Question: I am using XAMPP in my computer.
I have added xampp/php in my path.
Now, when I run any PHP command, it opens another window for output every time.

When I run "php -v" it opens another window and closes immediately.
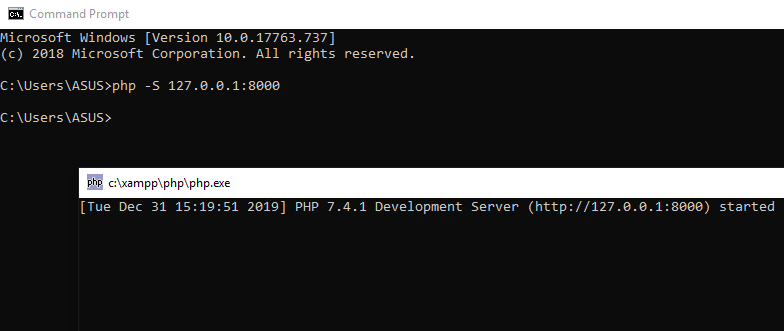
Answer: The first time I had this error, the problem was that my php folder only had read permissions, when I changed the permissions to: read and write php worked correctly.
The second time I had this error, it was because of two programs (virus) called: explorer.exe and svchost.exe. (the Windows defender does not detect them).
I fix the problem manually, if you also want to do it I detail the steps here:
Check if your problem is the same: Open the "Task Manager" and look for these in the "Startup" and "Processes" tab.
- -
If this is not your case, the steps will not work, it is possible that another virus is causing the problem.
Make a backup, in case something goes wrong and you have to format your computer.
Open the "Task Manager", click on the "startup" tab, look for the names: explorer.exe and svchost.exe, mark them as disabled and restart the computer.
In a file explorer, open the window: "Folder options", click on the "view" tab, enable the option: "Show hidden files and folders" and below disable the option: "Hide protected operating system files", then click the Apply button and close the window.
Find these files and delete them, if the system does not let you delete them you will have to change the owner of the files:
If you have doubts about these files you can search them on the internet. These files should not be in that folder.
'''
C:\Windows\System\cmsys.cmn
C:\Windows\System\explorer.exe
C:\Windows\System\spoolv.exe
C:\Windows\System\svchost.exe
C:\Users\%username%\AppData\Roaming\mrsys.exe
'''
It is recommended to replace your PHP folder and reconfigure it
Restart the computer, open the command prompt and try the "php -v" command.
After these steps PHP worked correctly.
I hope this helps.